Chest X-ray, PA view. Patient: 31 years old, sex F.
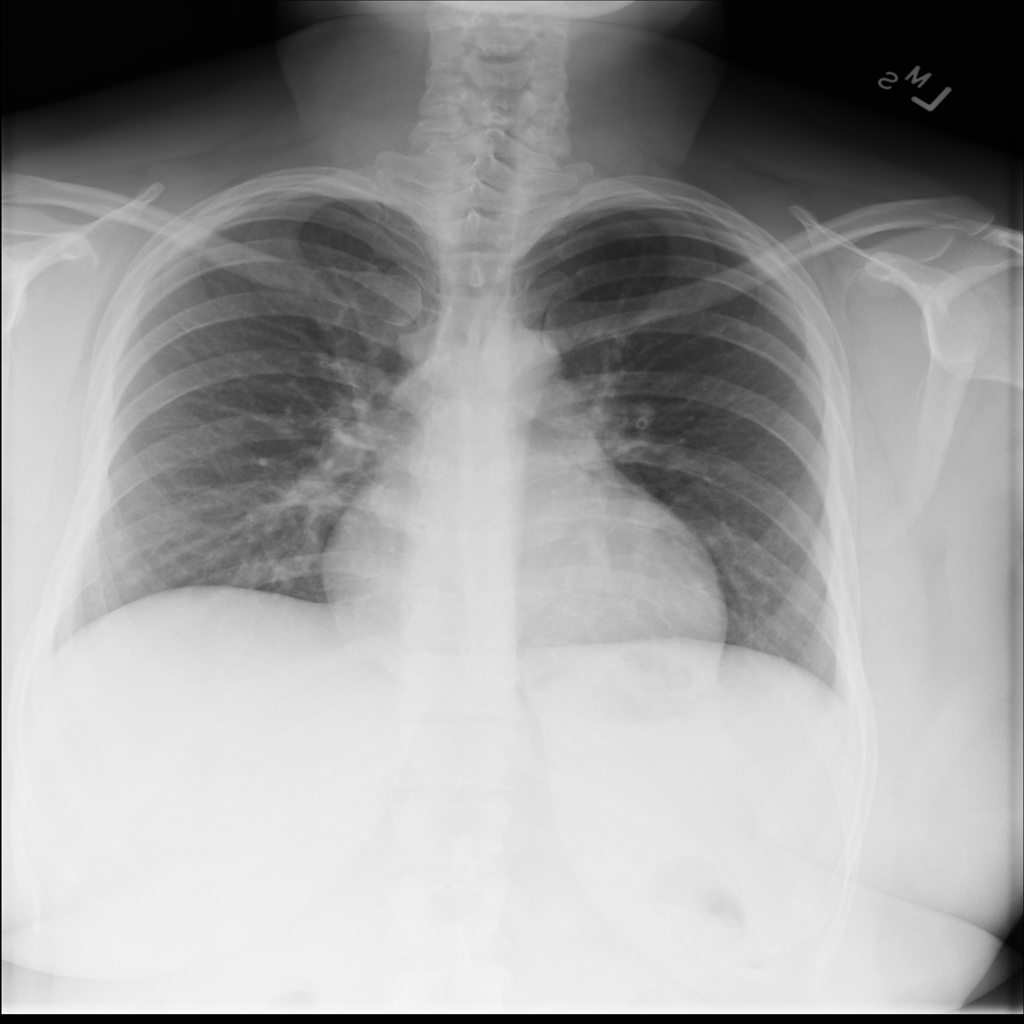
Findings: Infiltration